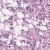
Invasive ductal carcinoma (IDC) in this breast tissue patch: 1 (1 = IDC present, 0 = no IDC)